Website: macys
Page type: account-selection
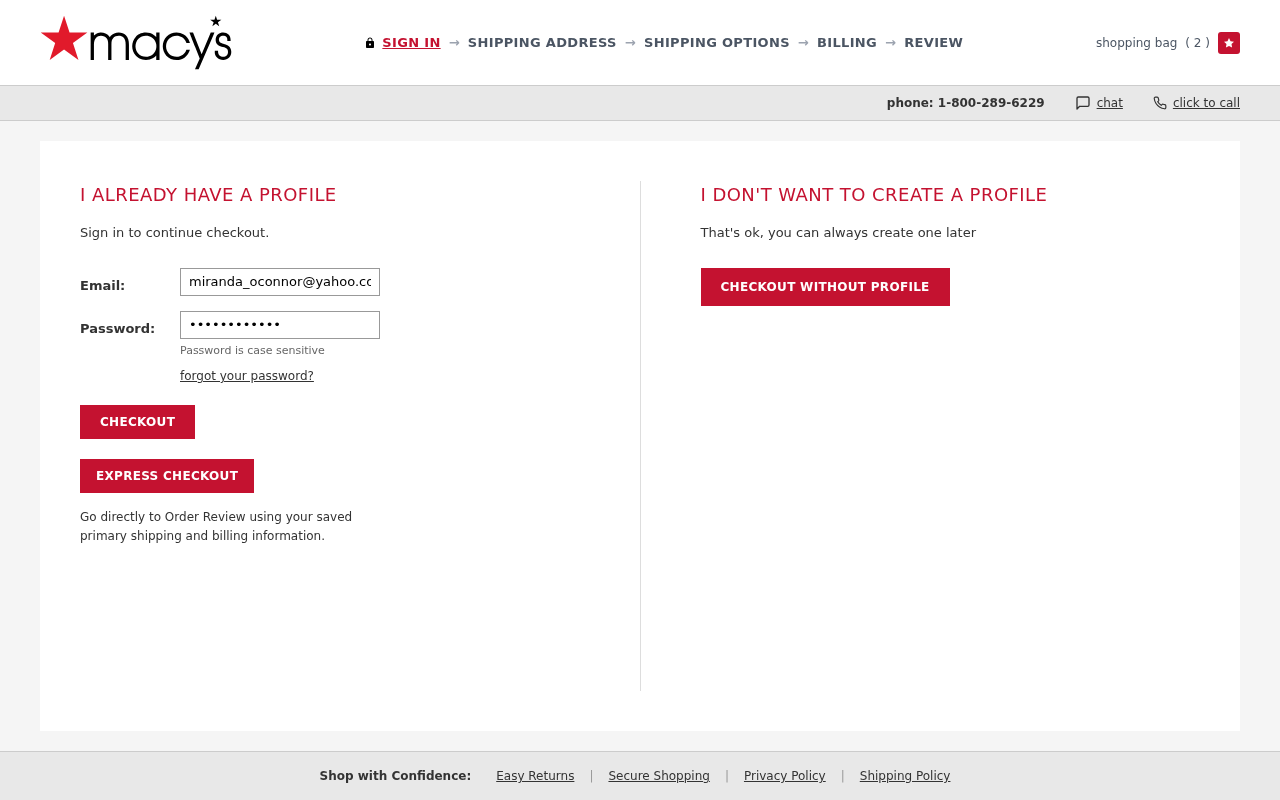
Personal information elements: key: PII_EMAIL
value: miranda_oconnor@yahoo.com
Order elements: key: ORDER_NUM_ITEMS
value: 2